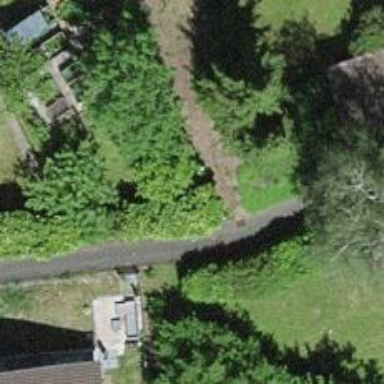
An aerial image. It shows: Footway.